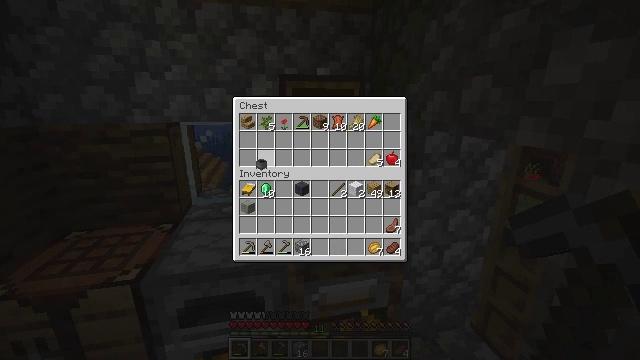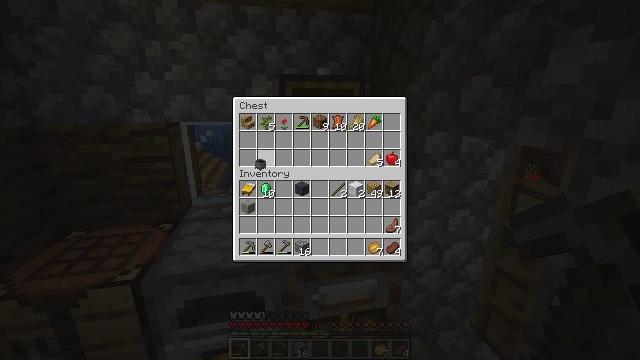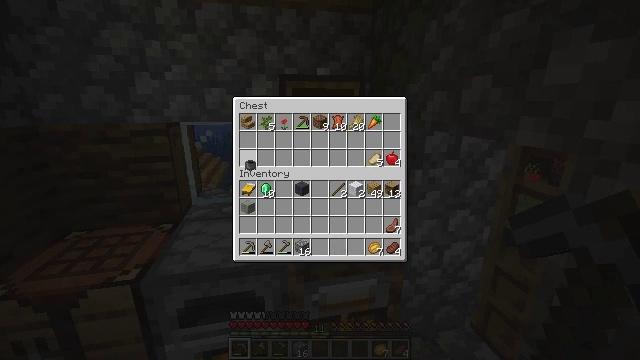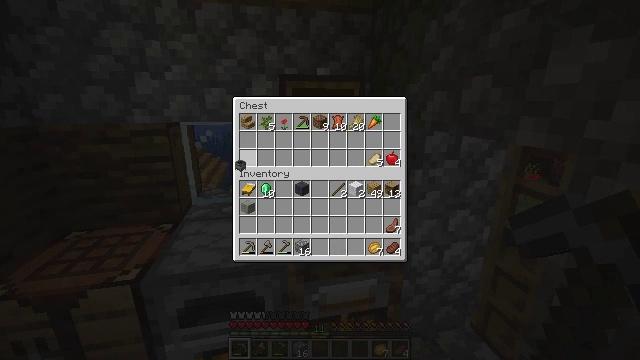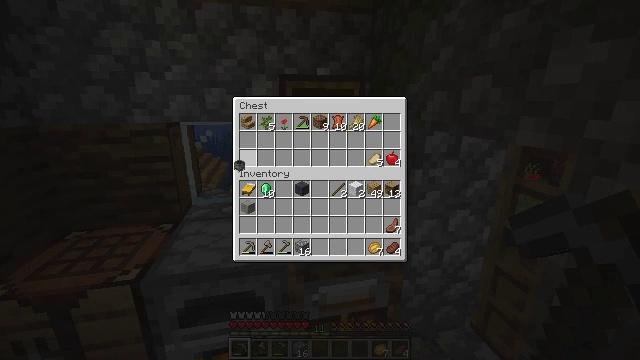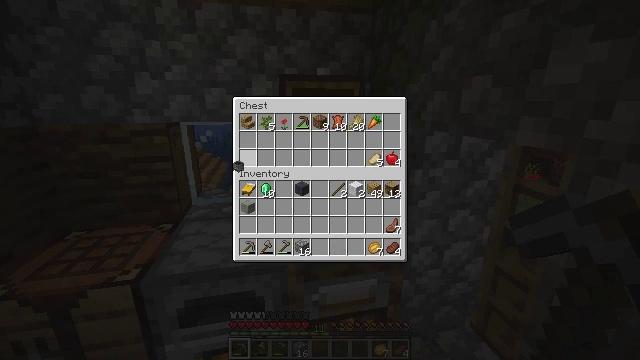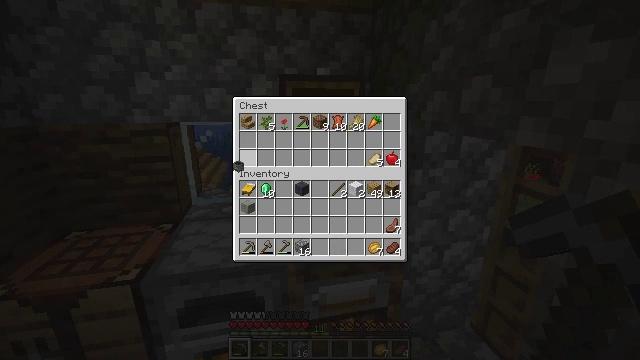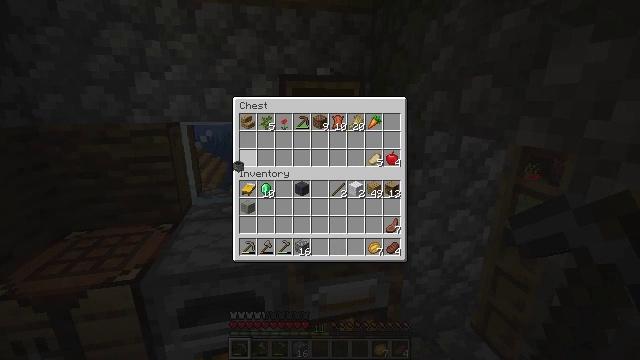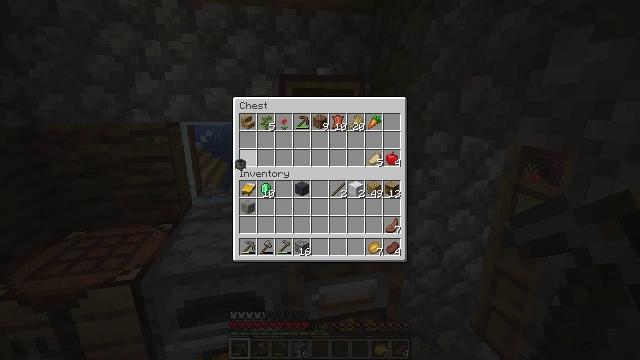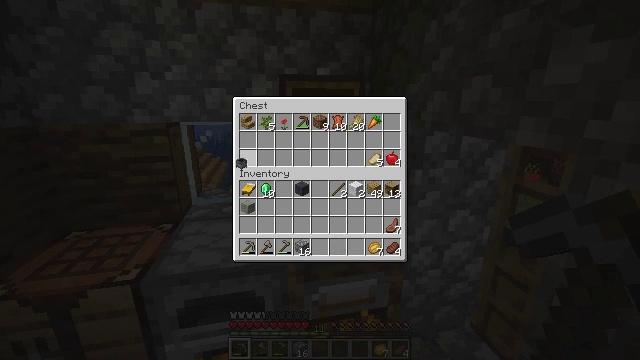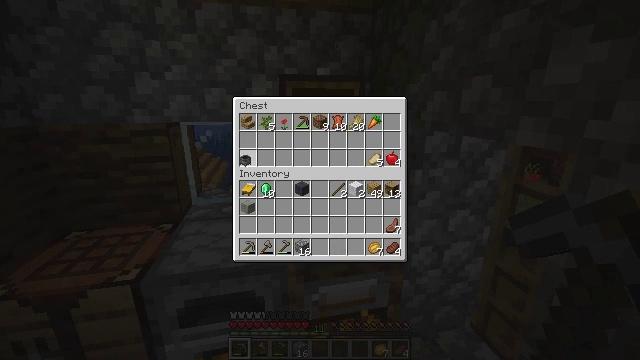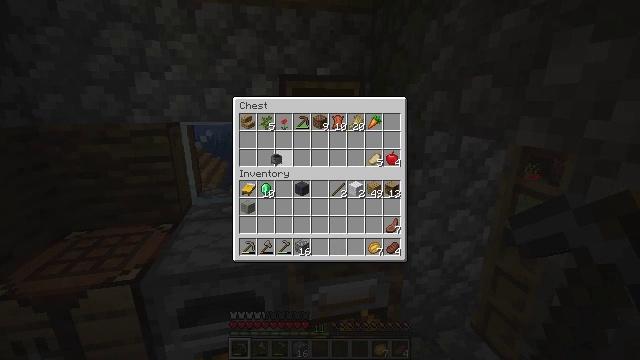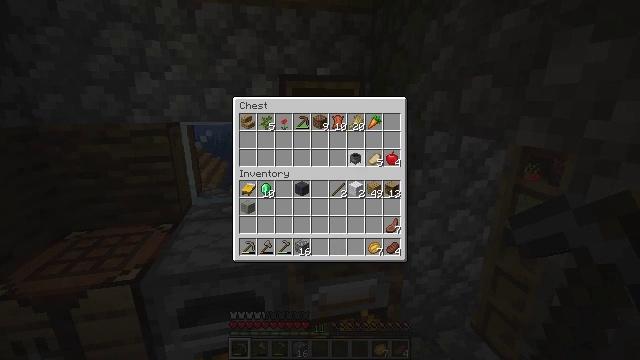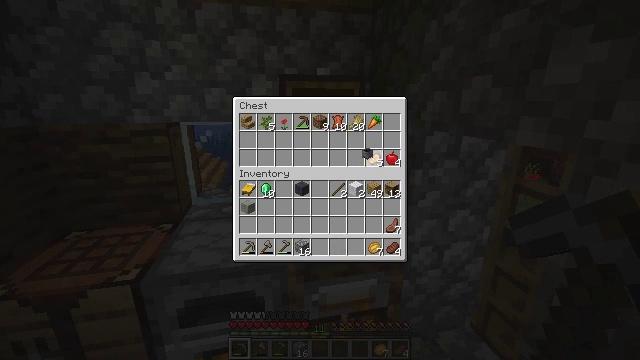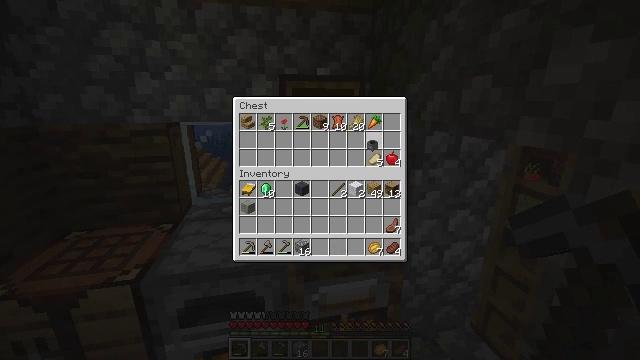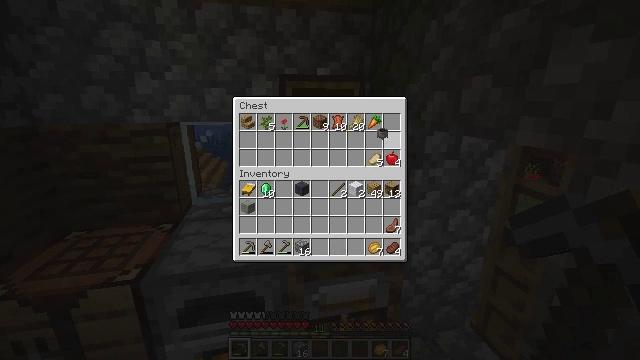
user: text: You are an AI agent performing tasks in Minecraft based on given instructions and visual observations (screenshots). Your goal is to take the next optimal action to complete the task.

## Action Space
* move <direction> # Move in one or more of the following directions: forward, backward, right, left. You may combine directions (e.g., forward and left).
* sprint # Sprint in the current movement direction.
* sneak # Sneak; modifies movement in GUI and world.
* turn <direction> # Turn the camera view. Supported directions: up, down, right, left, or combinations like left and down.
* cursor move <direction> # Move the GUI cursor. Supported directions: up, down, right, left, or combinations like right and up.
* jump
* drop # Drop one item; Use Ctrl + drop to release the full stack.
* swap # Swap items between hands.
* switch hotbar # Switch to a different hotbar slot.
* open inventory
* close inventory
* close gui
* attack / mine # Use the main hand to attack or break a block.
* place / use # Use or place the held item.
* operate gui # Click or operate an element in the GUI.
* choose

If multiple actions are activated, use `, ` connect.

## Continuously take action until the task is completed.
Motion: motion action
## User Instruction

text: Use the crafting grid to craft a leather helmet.
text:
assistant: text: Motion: no_op
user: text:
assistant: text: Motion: cursor move left
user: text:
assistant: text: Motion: cursor move left
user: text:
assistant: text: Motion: no_op
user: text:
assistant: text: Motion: no_op
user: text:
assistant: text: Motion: no_op
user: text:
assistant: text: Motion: no_op
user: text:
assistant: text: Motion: no_op
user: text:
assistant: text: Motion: no_op
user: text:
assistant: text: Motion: no_op
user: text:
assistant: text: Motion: cursor move right
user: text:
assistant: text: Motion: cursor move right
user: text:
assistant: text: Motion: cursor move right
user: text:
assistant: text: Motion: cursor move up
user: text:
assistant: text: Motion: cursor move right and up
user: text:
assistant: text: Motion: no_op
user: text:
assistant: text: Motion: no_op
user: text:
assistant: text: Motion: no_op
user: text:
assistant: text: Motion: no_op
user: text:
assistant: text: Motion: no_op
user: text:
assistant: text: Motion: no_op
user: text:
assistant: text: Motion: operate gui
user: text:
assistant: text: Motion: operate gui
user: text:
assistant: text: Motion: operate gui
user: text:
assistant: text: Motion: no_op
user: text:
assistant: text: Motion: no_op
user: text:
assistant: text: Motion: no_op
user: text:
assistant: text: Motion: no_op
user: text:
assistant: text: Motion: no_op
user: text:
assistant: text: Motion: cursor move left